Question: I am creating an iOS Swift app that needs to have access to CoreBluetooth in order to interact with a heart rate monitor. This works OK.
I also want to save the heart rate using HealthKit, however when I import HealthKit into the application (even in a separate file) I get the following error;

This is in relation to service.UUID. Whilst here it is only printing the line, service.UUID is used in other locations and gives the same error. However without HealthKit import, service.UUID works fine.
'''
func peripheral(peripheral: CBPeripheral!, didDiscoverServices error: NSError!) {
for service in peripheral.services{
NSLog("Discovered service: \(service.UUID)")
peripheral.discoverCharacteristics(nil, forService: service as CBService)
}
}
'''
I have used both HealthKit, and CoreBluetooth separately, and it works OK but combining the two gives the ambiguity error. Is there a way to explicitly tell which it should use?
Thanks,
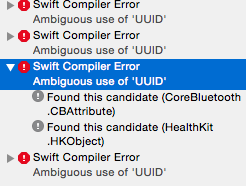
Answer: The issue is both CBService and HealthKit have UUID property. When you call 'peripheral.services' it returns a 'AnyObject' array. So fixing this issue typecast that to 'CBService'.
'''
for service in peripheral.services as [CBService]
{
}
'''